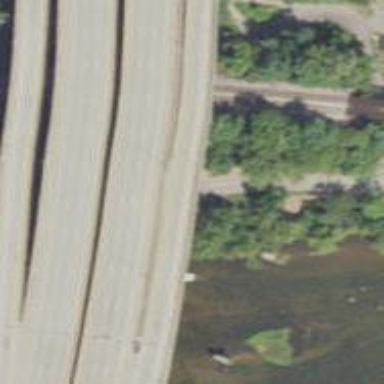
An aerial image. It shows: Bridge over trunk highway with expressway.